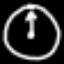
Label: clock